Field crop: maize
Growth stage: 2
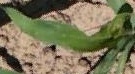
Species: maize